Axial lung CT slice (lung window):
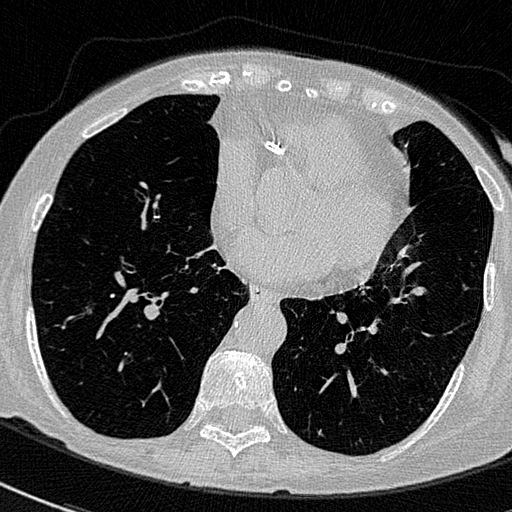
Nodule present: no